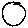
Label: circle